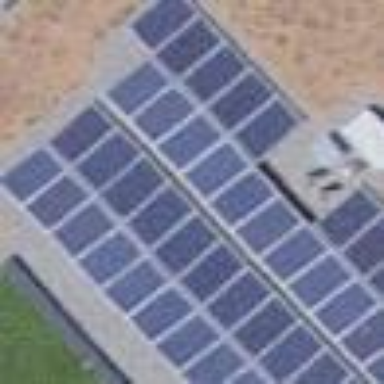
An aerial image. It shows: Solar power generator.